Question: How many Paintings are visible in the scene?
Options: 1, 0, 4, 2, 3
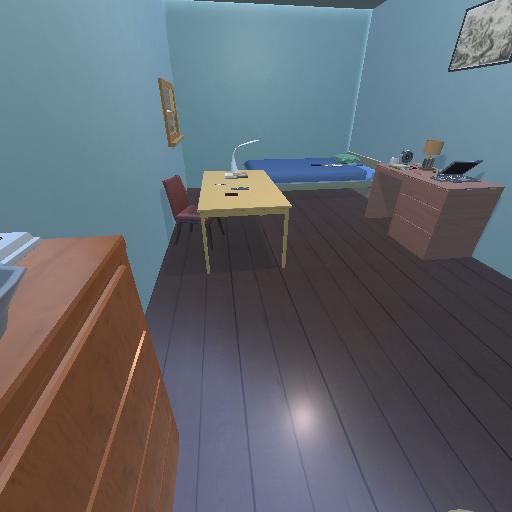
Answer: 1